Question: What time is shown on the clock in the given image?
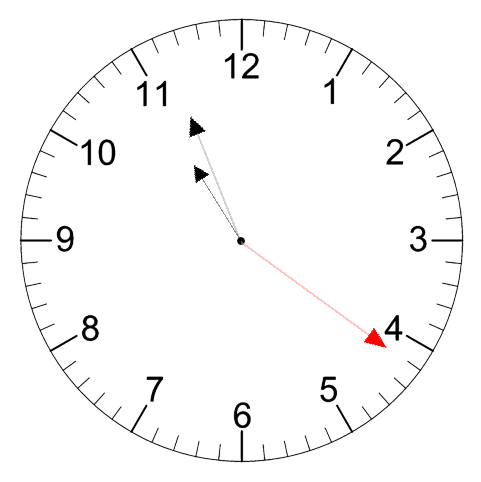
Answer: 10:56:21